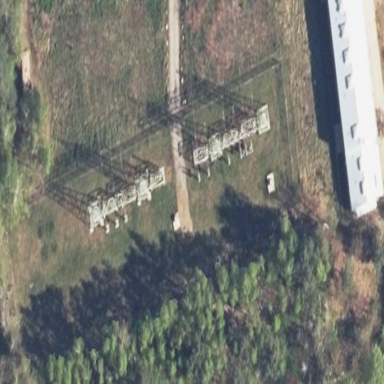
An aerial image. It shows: Outdoor power substation of transition type.